Question: i want to get json array return from <URL>
'''
var xmlhttp = new XMLHttpRequest();
xmlhttp.open("GET", "http://graph.facebook.com/1mahalkita", true);
xmlhttp.onreadystatechange = function() {
if (xmlhttp.readyState == 4 && xmlhttp.status == 200) {
alert(xmlhttp.responseText);
}
}
xmlhttp.send();
'''
this code should work but i'm getting error when i execute this code in firefox console
error
'''
[Exception... "<no message>" nsresult: "0x805e0006 (<unknown>)" location: "JS frame :: debugger eval code :: <TOP_LEVEL> :: line 2" data: no]
'''
how can i fix this ?
this is screenhot

_________________________update____________________________________________________
actually code works on outher browser tab consoles .it only doesn't work when i execute from facebook tab.since i'm using this code with some other codes i have to use console on fb page
code should execute in
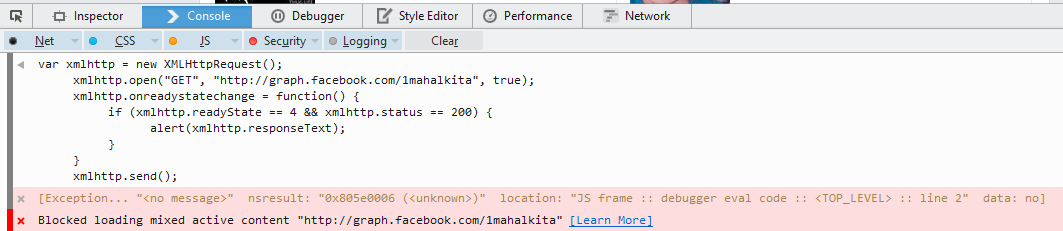
Answer: The problem is you're trying to load mixed content. You'll have to use https in the get request since Facebook only uses https.